九年级 · 解析几何
如图, 在平面直角坐标系 $x 0 y$ 中, $\odot A$ 与 $y$ 轴相切于点 $B\left(0, \frac{3}{2}\right)$, 与 $x$ 轴相交于 $M 、 N$两点. 如果点 $M$ 的坐标为 $\left(\frac{1}{2}, 0\right)$, 求点 $N$ 的坐标.

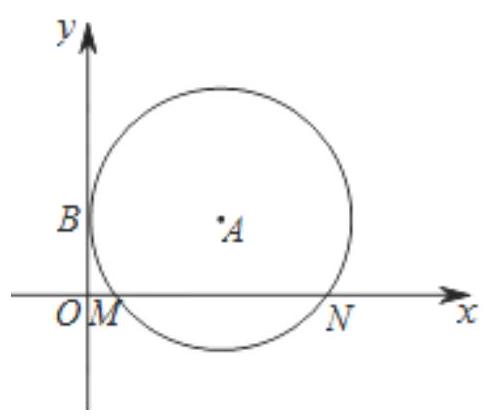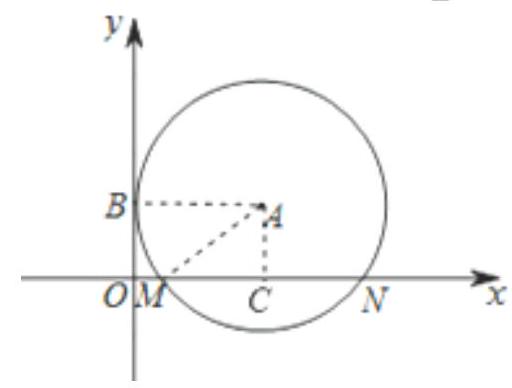
答案: 【分析】连接 $A B 、 A M$ 、过 $A$ 作 $A C \perp M N$ 于 $C$, 设 $\odot A$ 的半径是 $R$, 根据切线性质得出 $A B=A M=R$,求出 $\mathrm{CM}=\mathrm{R}-\frac{1}{2}, \mathrm{AC}=\frac{3}{2}, \mathrm{MN}=2 \mathrm{CM}$,

由勾股定理得出方程 $R^{2}=\left(R-\frac{1}{2}\right)^{2}+\left(\frac{3}{2}\right)^{2}$, 求出方程的解即可.

解:

连接 $A B 、 A M$ 、过 $A$ 作 $A C \perp M N$ 于 $C$, 设 $\odot A$ 的半径是 $R$,

$\because \odot \mathrm{A}$ 与 $\mathrm{y}$ 轴相切于 $\mathrm{B}$,

$\therefore \mathrm{AB} \perp \mathrm{y}$ 轴,

$\because$ 点 $B\left(0, \frac{3}{2}\right)$, 与 $x$ 轴相交于 $M 、 N$ 两点, 点 $M$ 的坐标为 $\left(\frac{1}{2}, 0\right)$,

$\therefore \mathrm{AB}=\mathrm{AM}=\mathrm{R}, \quad \mathrm{CM}=\mathrm{R}-\frac{1}{2}, \mathrm{AC}=\frac{3}{2}, \quad \mathrm{MN}=2 \mathrm{CM}$,

由勾股定理得: $R^{2}=\left(R-\frac{1}{2}\right)^{2}+\left(\frac{3}{2}\right)^{2}$,

$\mathrm{R}=2.5$,

$\therefore \mathrm{CM}=\mathrm{CN}=2.5-\frac{1}{2}=2$,

$\therefore 0 \mathrm{~N}=\frac{1}{2}+2+2=4 \frac{1}{2}$,

即 $\mathrm{N}$ 的坐标是 $\left(4 \frac{1}{2}, 0\right)$.